Interaction volume radius: 5 \u00c5
Interaction volume height: 10 \u00c5
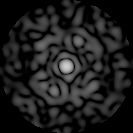
Disorder parameter: 0.8222